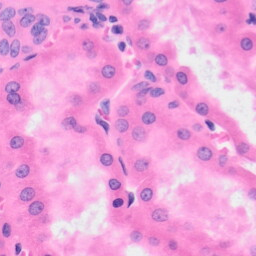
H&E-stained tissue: Kidney